I will show an image sequence of human cooking. I have annotated the images with numbered circles. Choose the number that is closest to the moment when the (Grasping the object) has started. You are a five-time world champion in this game. Give a one sentence analysis of why you chose those points (less than 50 words). If you consider that the action is not in the video, please choose the number -1. Provide your answer at the end in a json file of this format: {"points": []}
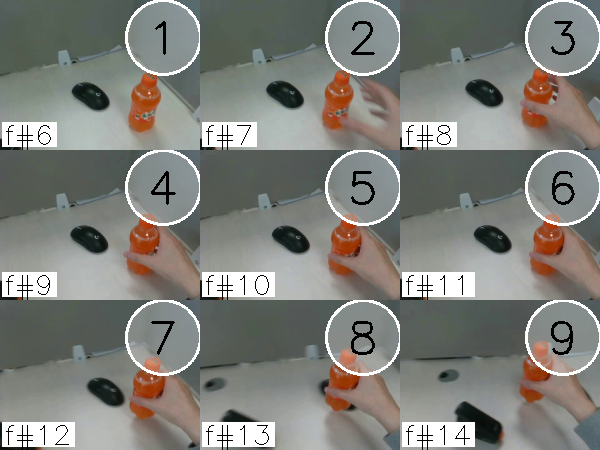
Frame 4 shows the clearest moment of hand-object contact.
{"points": [4]}